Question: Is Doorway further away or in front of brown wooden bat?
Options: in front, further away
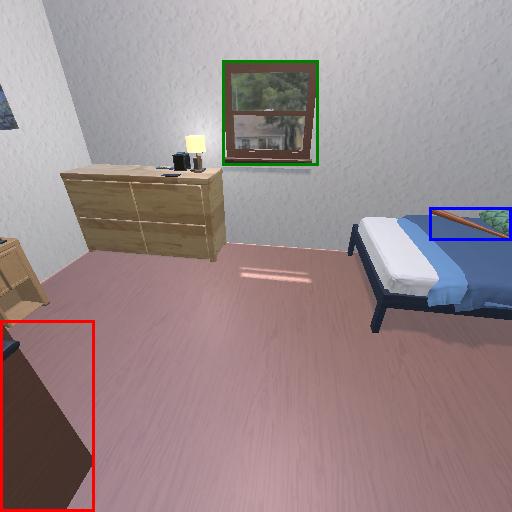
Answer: in front